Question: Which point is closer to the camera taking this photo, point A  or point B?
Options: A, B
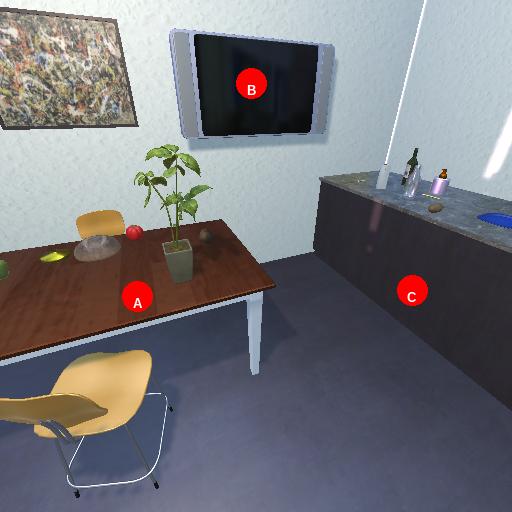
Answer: A